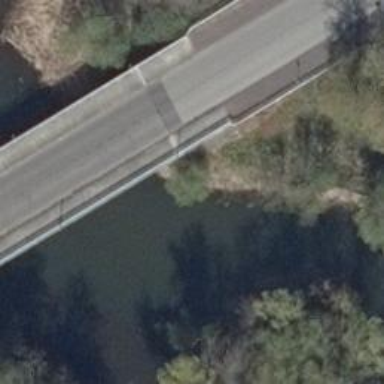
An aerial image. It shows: Bridge over cycleway.